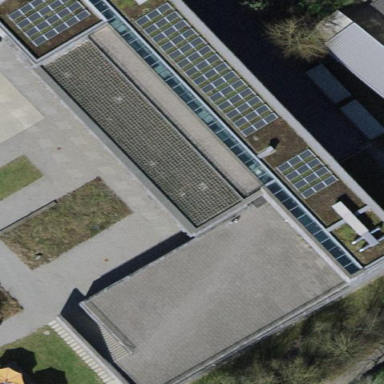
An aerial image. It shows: School building.